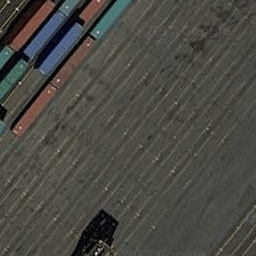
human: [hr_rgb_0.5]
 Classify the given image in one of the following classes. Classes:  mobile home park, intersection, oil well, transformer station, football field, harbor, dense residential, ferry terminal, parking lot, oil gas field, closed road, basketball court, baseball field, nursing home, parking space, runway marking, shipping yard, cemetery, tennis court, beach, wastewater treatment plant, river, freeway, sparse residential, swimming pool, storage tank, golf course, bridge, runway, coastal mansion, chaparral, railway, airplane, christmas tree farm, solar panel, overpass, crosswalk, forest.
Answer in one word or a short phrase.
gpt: shipping yard